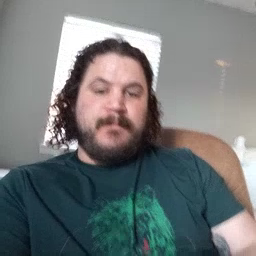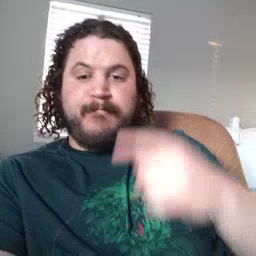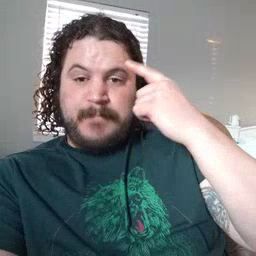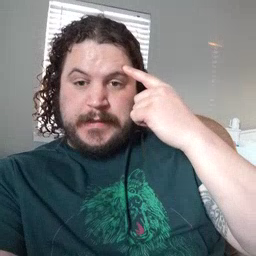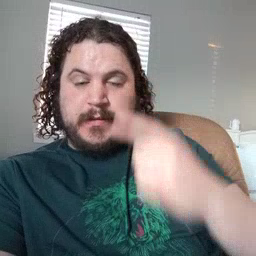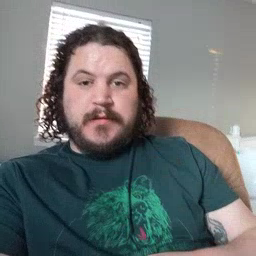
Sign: penny